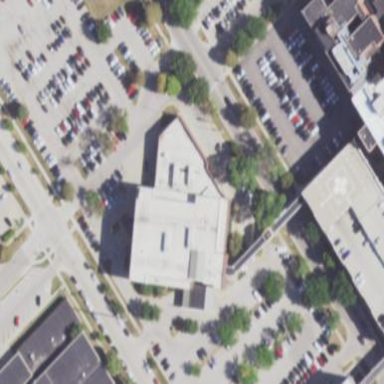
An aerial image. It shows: Clinic building providing healthcare services.